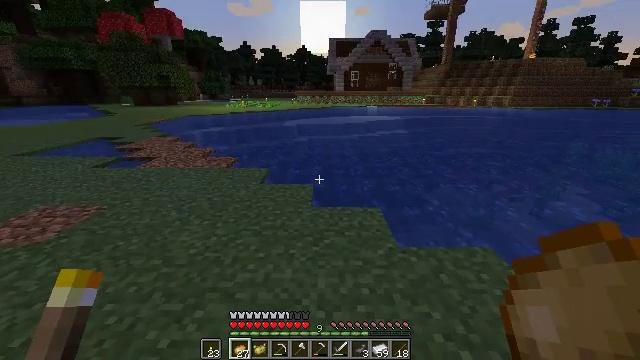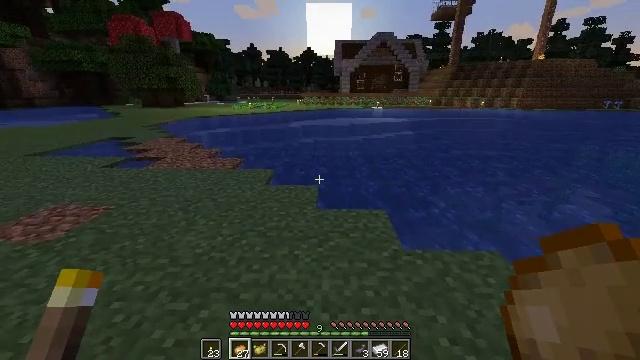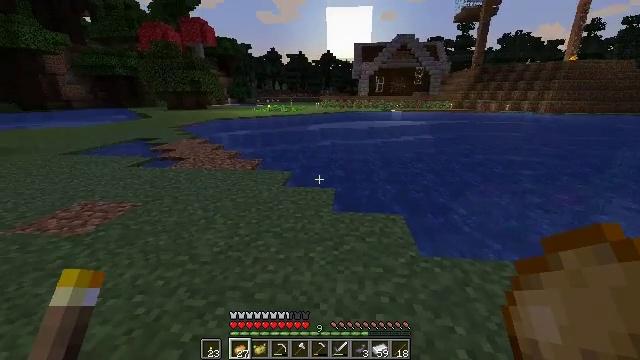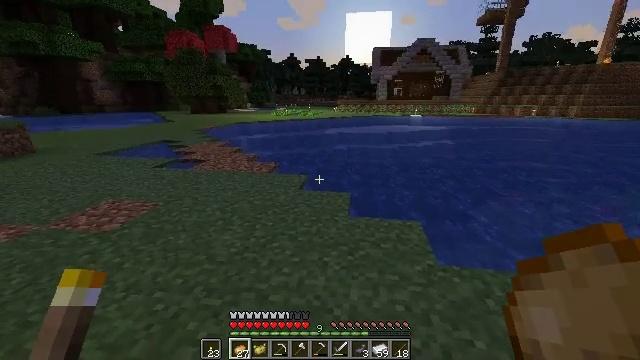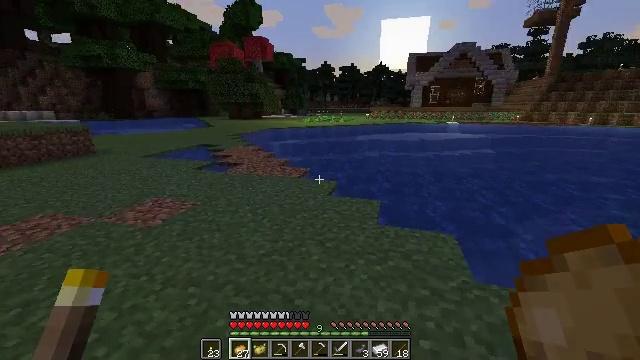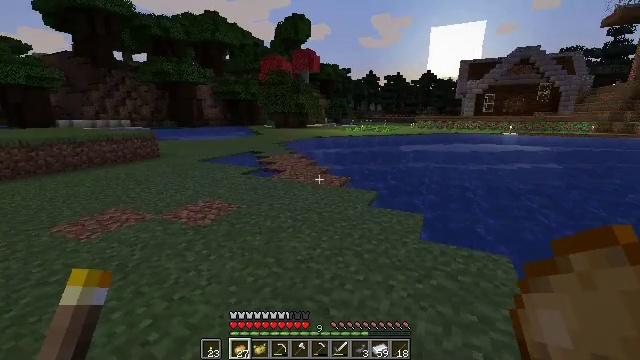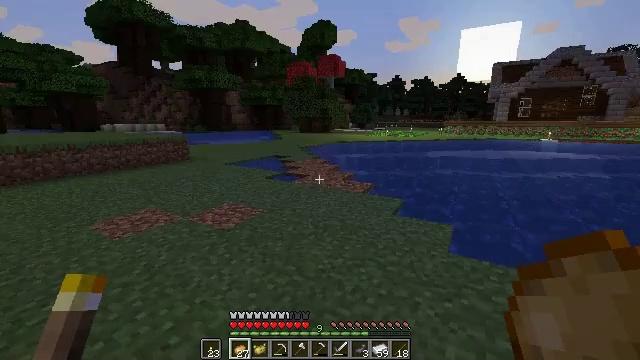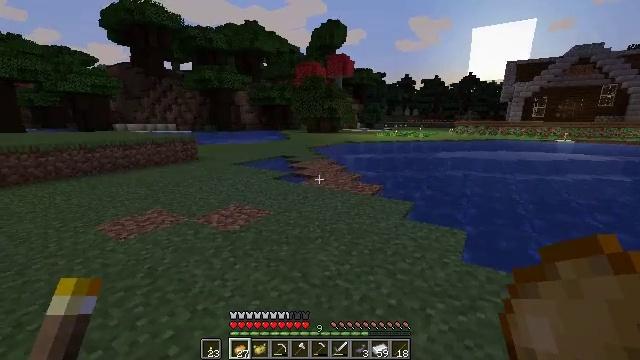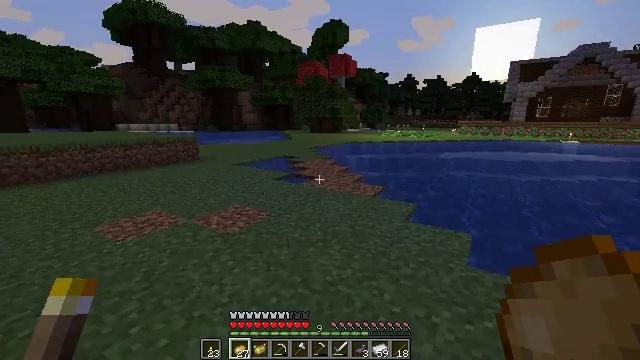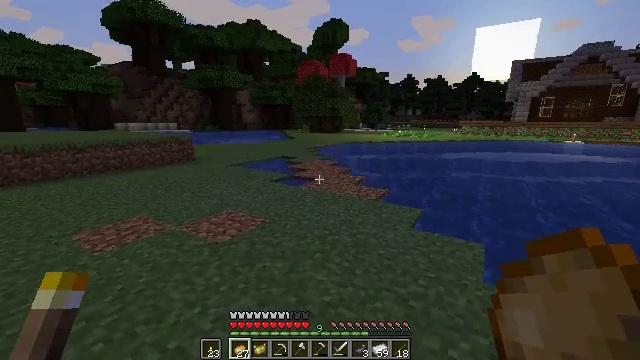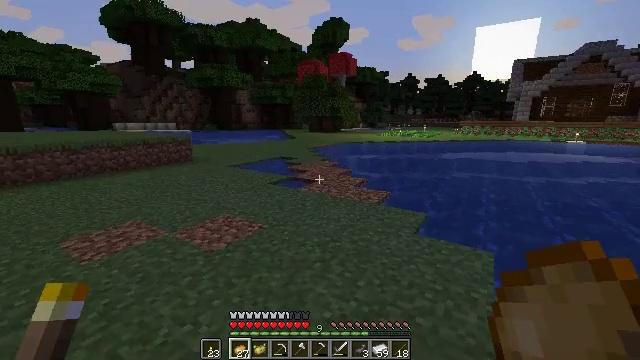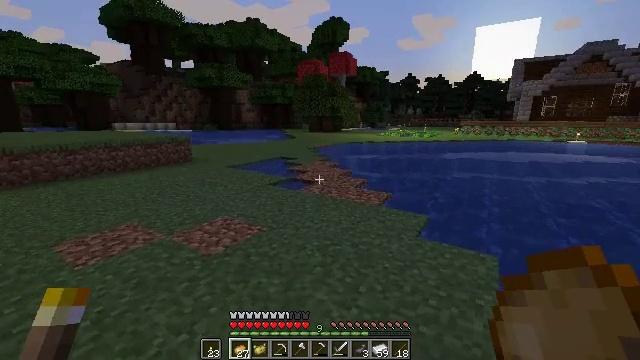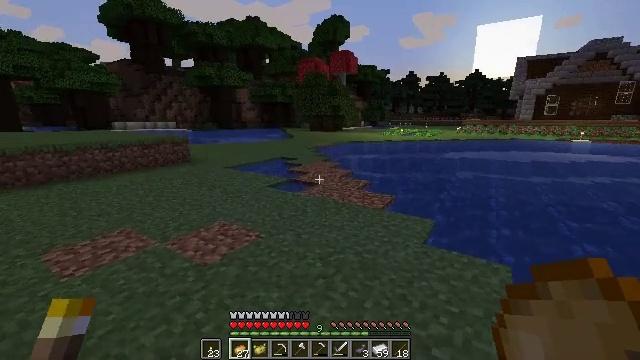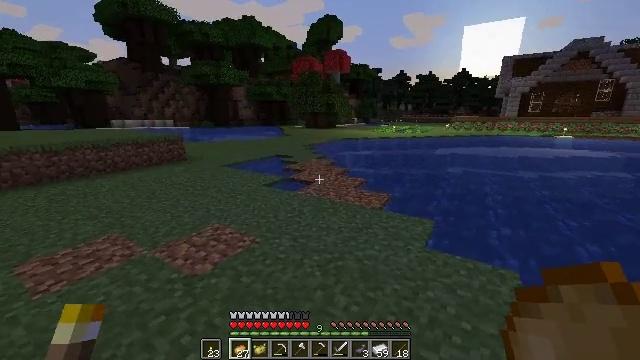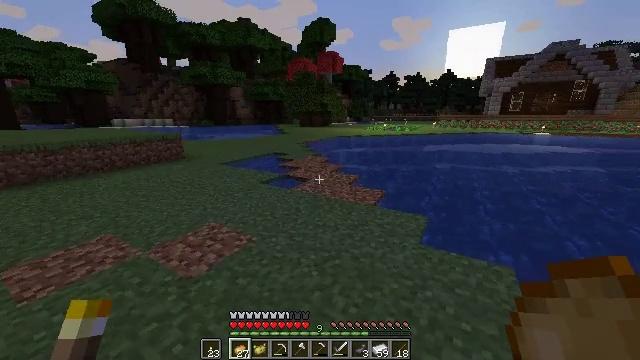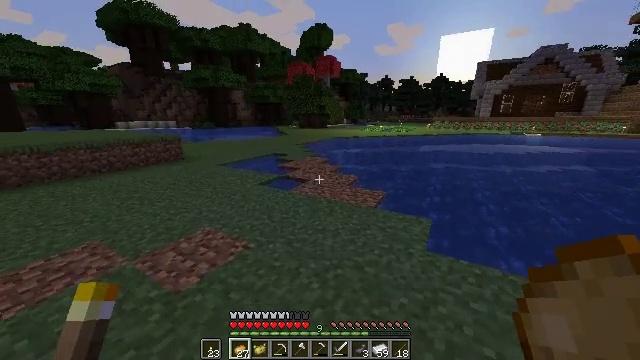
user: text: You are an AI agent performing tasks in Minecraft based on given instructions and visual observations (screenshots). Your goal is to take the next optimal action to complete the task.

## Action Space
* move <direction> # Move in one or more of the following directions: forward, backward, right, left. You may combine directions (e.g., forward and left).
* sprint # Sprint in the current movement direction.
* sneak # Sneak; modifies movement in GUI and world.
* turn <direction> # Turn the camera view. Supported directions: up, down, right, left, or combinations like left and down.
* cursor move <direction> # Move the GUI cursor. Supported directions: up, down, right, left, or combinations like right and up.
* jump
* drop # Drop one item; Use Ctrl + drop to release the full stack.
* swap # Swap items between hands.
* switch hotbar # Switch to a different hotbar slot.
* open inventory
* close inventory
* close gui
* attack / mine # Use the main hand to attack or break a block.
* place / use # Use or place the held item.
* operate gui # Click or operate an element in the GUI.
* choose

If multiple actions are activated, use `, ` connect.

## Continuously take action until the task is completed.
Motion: motion action
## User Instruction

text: Use a furnace to make a baked potato.
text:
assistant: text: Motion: turn left
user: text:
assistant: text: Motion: turn left
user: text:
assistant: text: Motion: turn left
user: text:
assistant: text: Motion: turn left and up
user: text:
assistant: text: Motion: turn left and up
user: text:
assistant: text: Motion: move forward, turn left and up
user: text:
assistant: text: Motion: move forward, turn left
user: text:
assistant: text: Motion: move forward
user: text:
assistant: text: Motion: move forward
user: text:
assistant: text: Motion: move forward
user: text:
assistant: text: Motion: move forward
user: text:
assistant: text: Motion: move forward, sprint
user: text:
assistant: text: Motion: move forward, sprint, turn right and down
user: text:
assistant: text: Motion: move forward, sprint, turn right and down
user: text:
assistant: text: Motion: move forward, sprint
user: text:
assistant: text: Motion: move forward
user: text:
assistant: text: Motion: move forward, sprint
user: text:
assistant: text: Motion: move forward, sprint
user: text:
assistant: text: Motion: move forward, sprint
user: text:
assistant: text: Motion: move forward, sprint
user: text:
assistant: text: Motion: move forward, sprint
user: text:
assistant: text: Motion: move forward
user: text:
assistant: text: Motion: move forward
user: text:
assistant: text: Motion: move forward
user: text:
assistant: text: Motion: move forward
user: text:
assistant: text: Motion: move forward
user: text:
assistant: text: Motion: move forward
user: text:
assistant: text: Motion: move forward
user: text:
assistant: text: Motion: move forward and move right, turn left
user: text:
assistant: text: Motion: move forward and move right, turn left